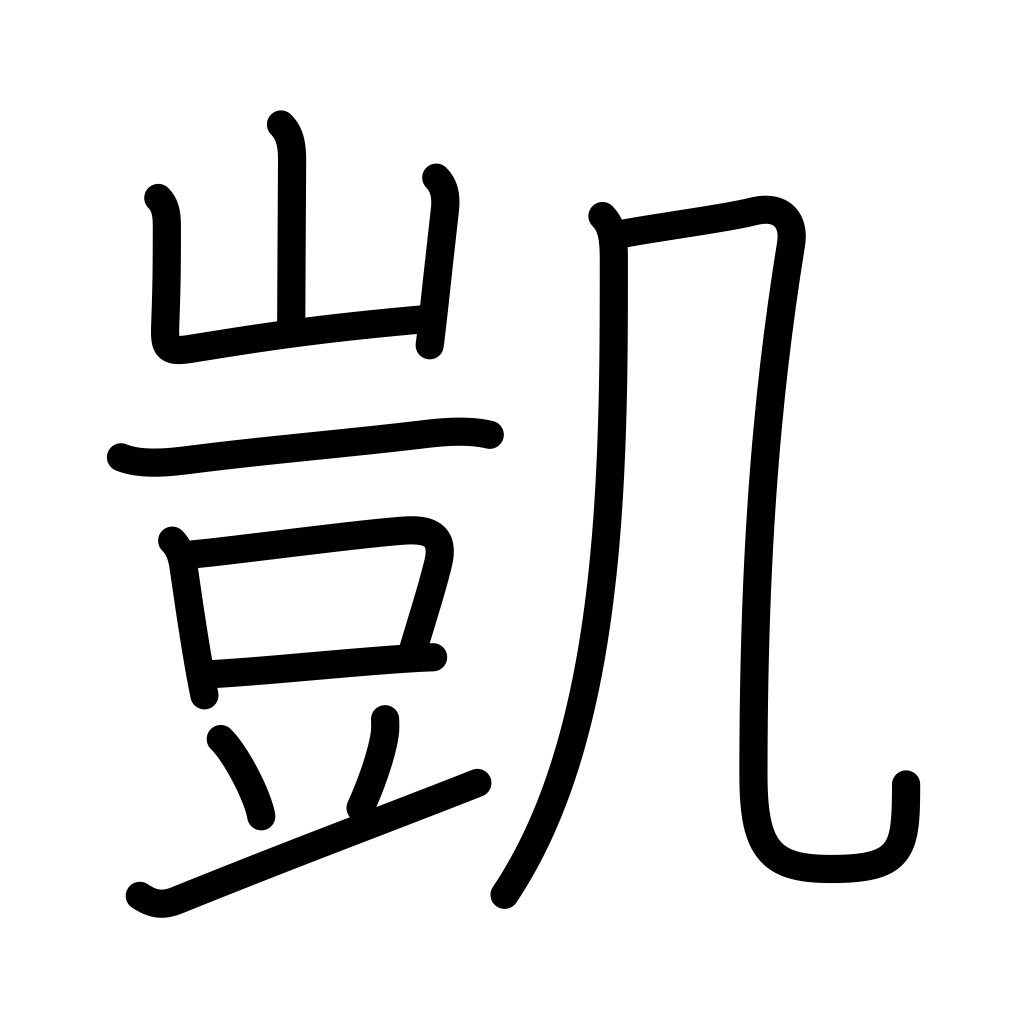
Meaning: victory song